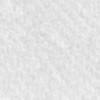
Label: no_change